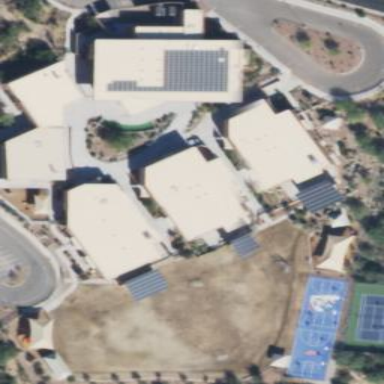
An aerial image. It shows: School building.